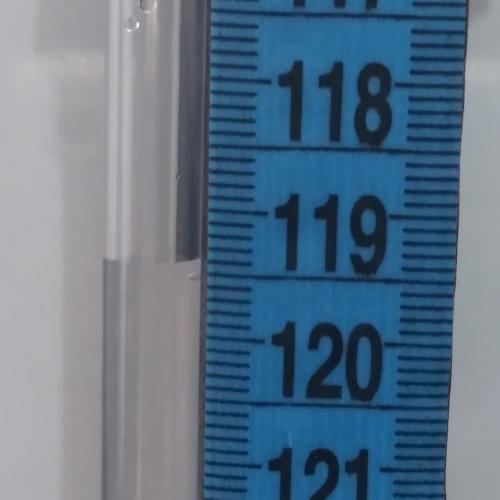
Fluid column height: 119.4 cm